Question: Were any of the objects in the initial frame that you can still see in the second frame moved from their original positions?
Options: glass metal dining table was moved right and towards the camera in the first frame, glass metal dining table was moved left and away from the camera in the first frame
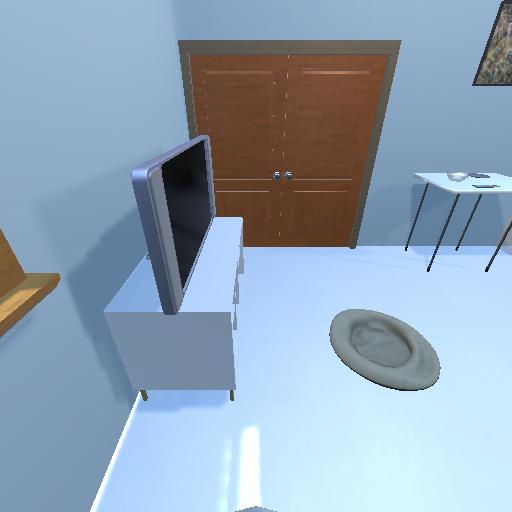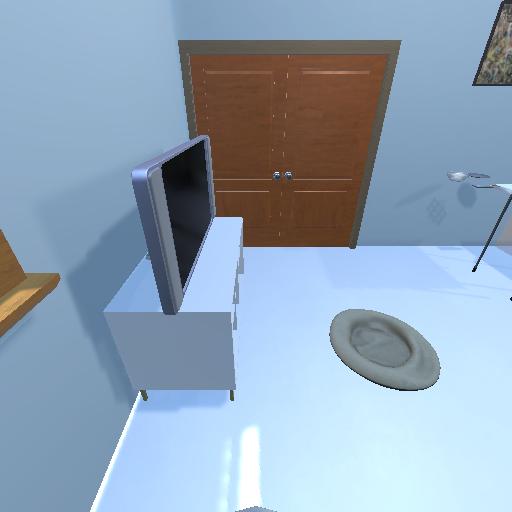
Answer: glass metal dining table was moved right and towards the camera in the first frame